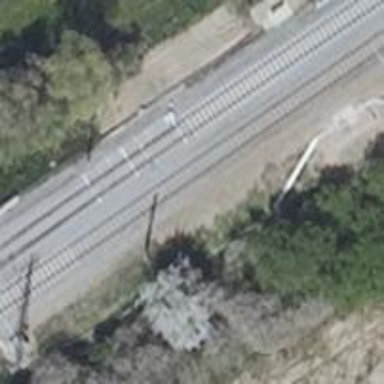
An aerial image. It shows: Railway switch.